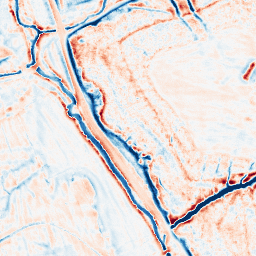
Category: edge_preserving
Decomposition family: bilateral
Decomposition parameters: d: 15
sigma_color: 150
sigma_space: 150
Upsampling method: quintic
Upsampling parameters: scale: 8
Upsampling scale: 8